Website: bh-photo
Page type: customer-info-address
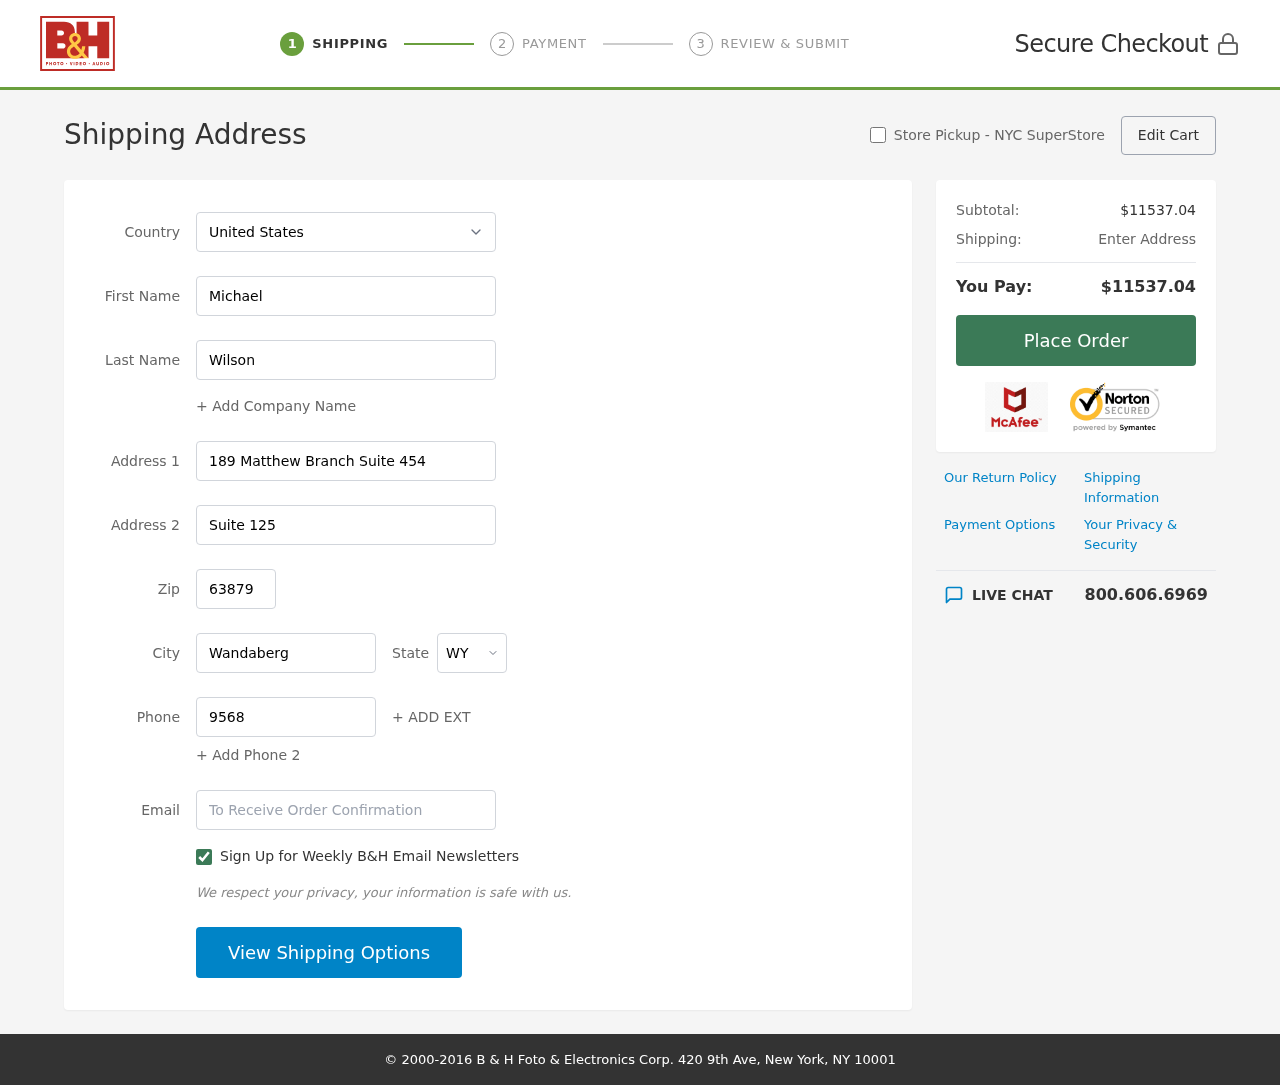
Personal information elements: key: PII_CITY
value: Wandaberg
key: PII_COUNTRY
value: United States
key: PII_EMAIL
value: michael_wilson@yahoo.com
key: PII_FIRSTNAME
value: Michael
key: PII_LASTNAME
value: Wilson
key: PII_PHONE
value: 9568363327
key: PII_POSTCODE
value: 63879
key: PII_STATE_ABBR
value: WY
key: PII_STREET
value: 189 Matthew Branch Suite 454
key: PII_STREET2
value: Suite 125
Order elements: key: ORDER_SUBTOTAL
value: $11537.04
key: ORDER_TOTAL
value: $11537.04